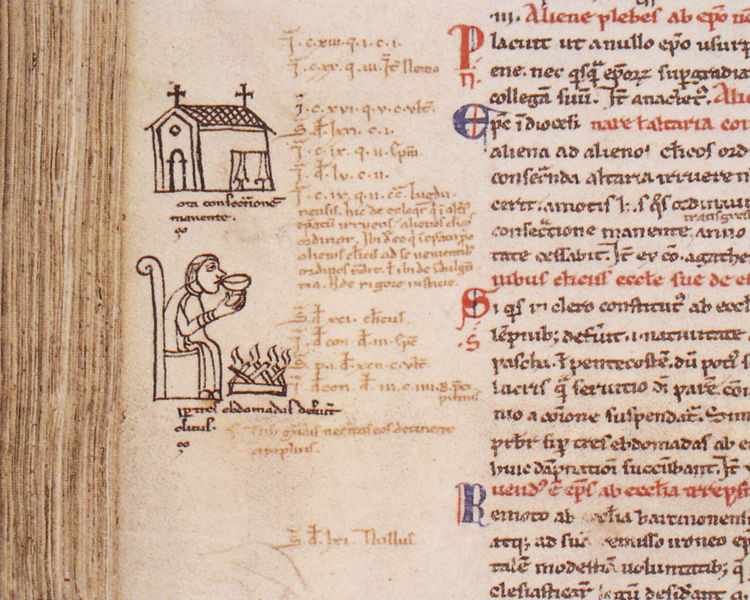
Titel: Decretum Gratiani
Standort: Herkunftsort: Durham, Kathedrale (EU - GB)
Institution: Cambridge, Sidney Sussex College
Schlagwörter: blau, feuer, mann, stuhl, haus, rot, trinken, bibel, kirche, kelch, thron, buch, kreuz, brennen, initialen, illustration, brief, sage, mittelalter, priester, kapelle, mönch, urkunde, dokument, gral, latein, erzählung, biebel, evangeliar